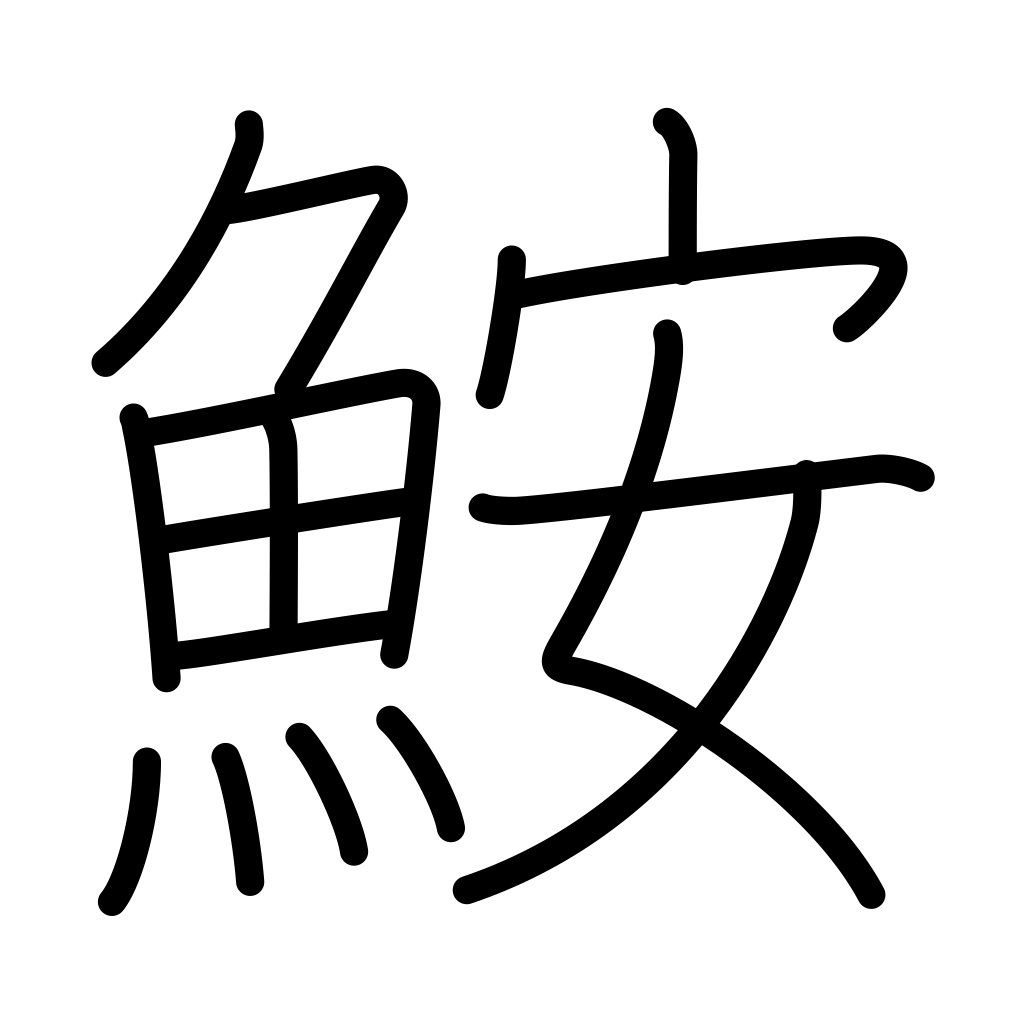
Meaning: angler-fish